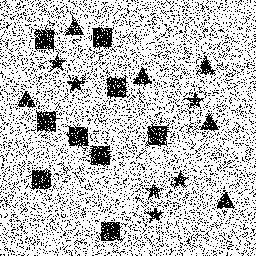
Squares: 9
Triangles: 6
Stars: 6
Total shapes: 21